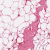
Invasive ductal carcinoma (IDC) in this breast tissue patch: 0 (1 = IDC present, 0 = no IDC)